Field crop: maize
Growth stage: 2
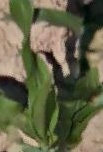
Species: maize